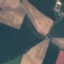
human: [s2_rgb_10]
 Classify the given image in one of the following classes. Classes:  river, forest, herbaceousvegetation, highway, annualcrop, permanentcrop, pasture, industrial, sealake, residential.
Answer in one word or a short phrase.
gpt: AnnualCrop